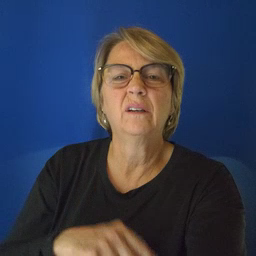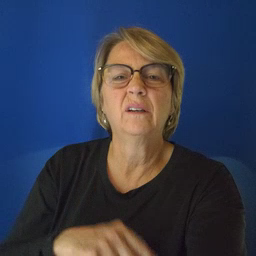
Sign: stuck